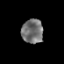
Tissue: prostate
Cell type: T cells
Senescence score: 0.3244
Nuclear area (px): 508
Mean DAPI intensity: 115.327